Frequency: 70000
Velocity: 0,217
Power: 28,4
Pulse duration: 0,0000001
Pass count: 1
Magnification: 10
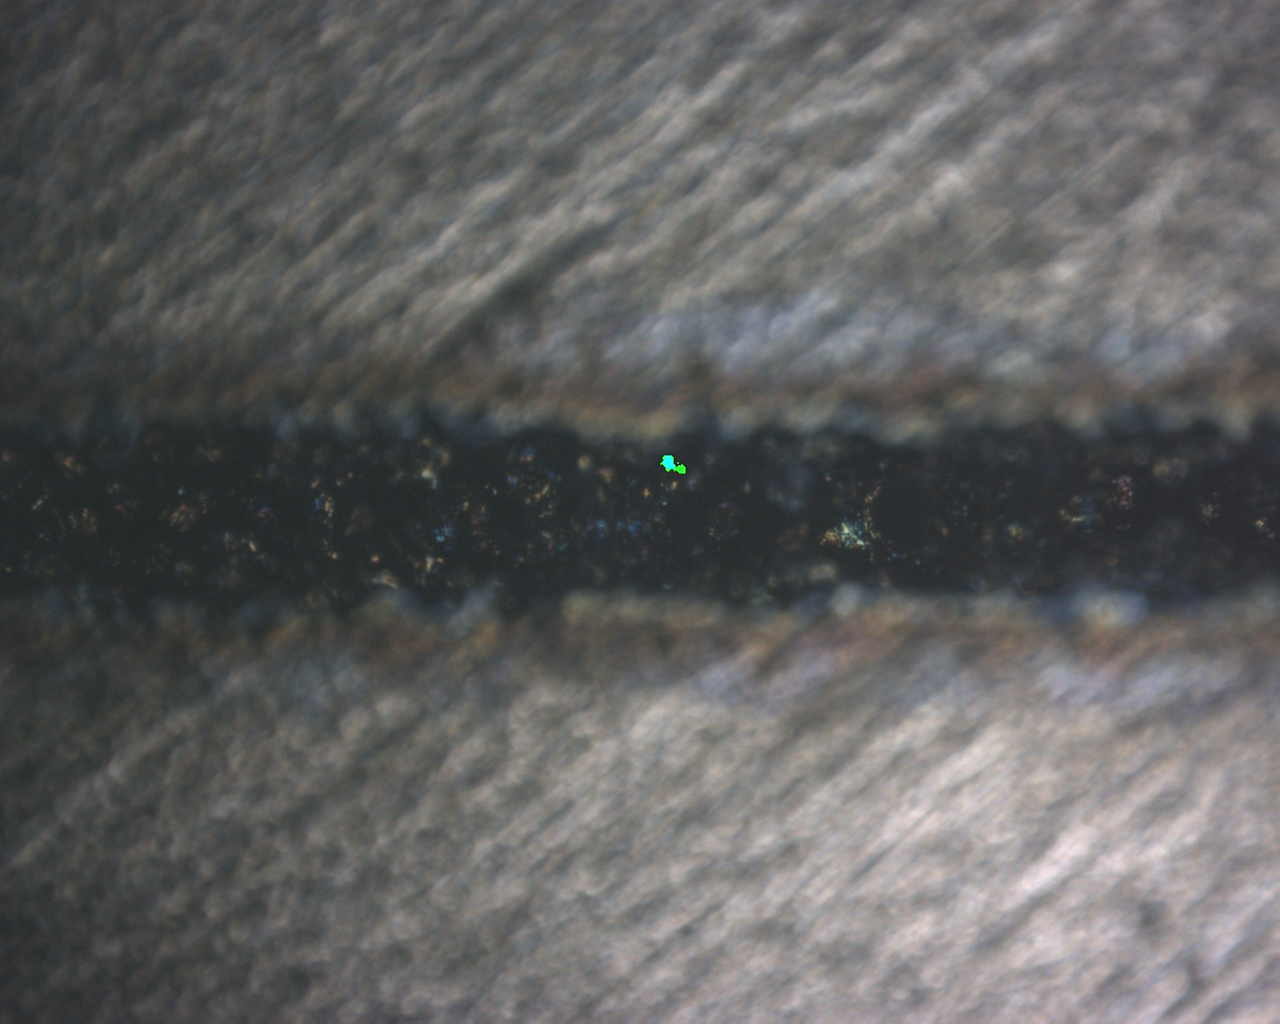
Measured width: 141.322
Other width: 73.913